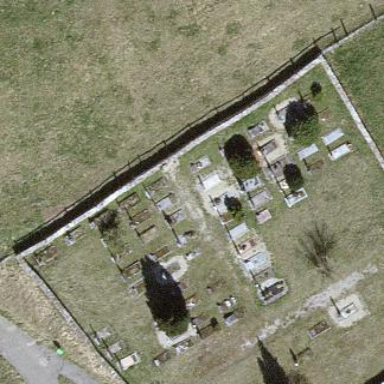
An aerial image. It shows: Graveyard.